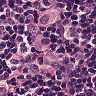
Metastatic tissue present: no